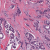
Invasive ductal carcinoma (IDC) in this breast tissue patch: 1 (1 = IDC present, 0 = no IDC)